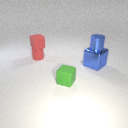
small red rubber cylinder behind large blue metal cube